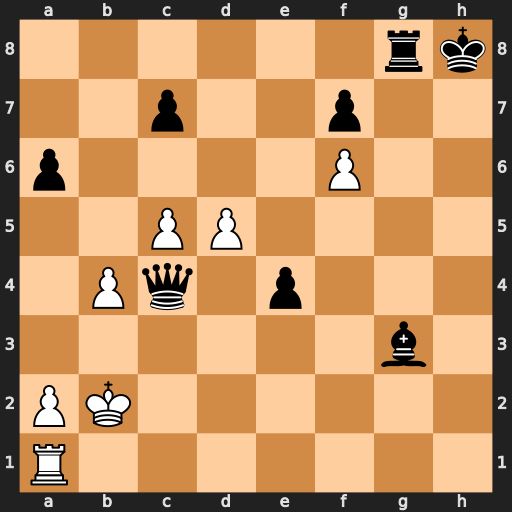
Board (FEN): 6rk/2p2p2/p4P2/2PP4/1Pq1p3/6b1/PK6/R7
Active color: w
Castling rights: -
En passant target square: -
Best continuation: Rh1+ Bh2 Rxh2#